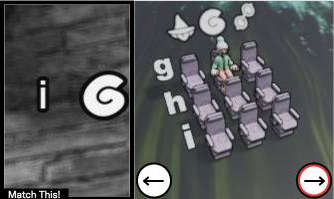
Task: seats
Answer: no